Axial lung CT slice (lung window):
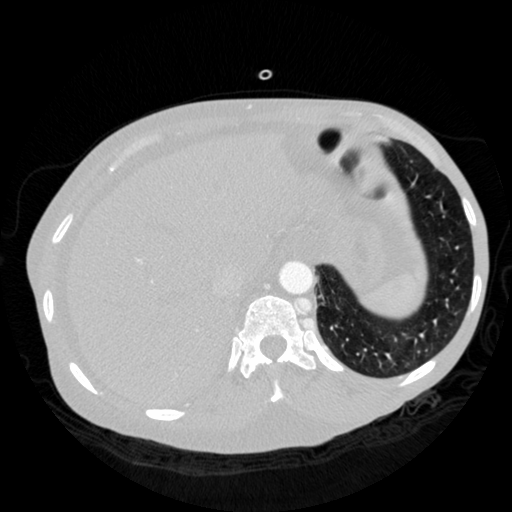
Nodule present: no